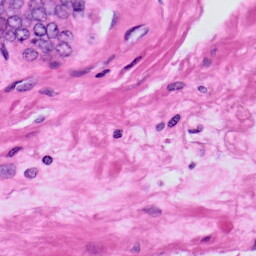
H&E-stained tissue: Prostate